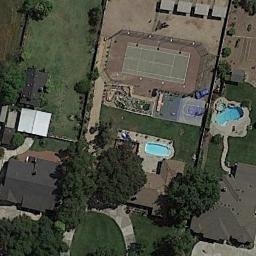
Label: tennis_court